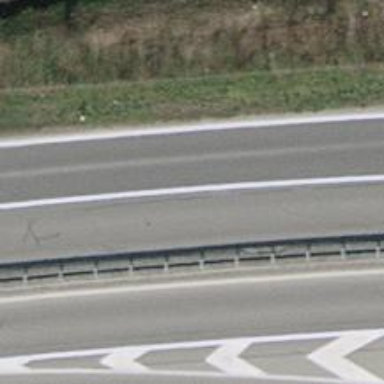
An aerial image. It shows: Asphalt trunk highway designated as motorroad.